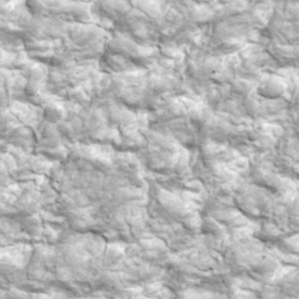
Label: non_frost